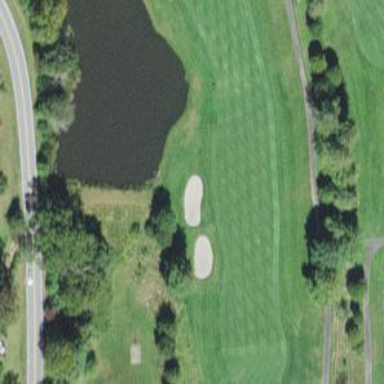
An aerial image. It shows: Golf hole.